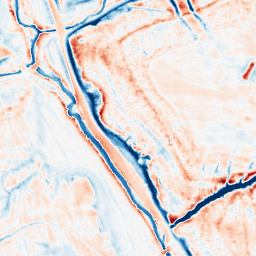
Category: edge_preserving
Decomposition family: anisotropic_diffusion
Decomposition parameters: iterations: 50
kappa: 50
gamma: 0.2
Upsampling method: sinc_hamming
Upsampling parameters: scale: 4
kernel_size: 8
Upsampling scale: 4